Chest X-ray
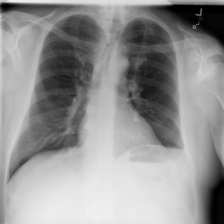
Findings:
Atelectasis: negative
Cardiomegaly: negative
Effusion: positive
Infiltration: negative
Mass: negative
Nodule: positive
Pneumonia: negative
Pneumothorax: negative
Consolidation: negative
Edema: negative
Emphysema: negative
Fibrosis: negative
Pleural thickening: positive
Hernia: negative